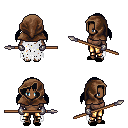
a pixel art fantasy rpg character, female body template, human, dark skin, white tattered cape, gold greaves, raven twin-tailed hairstyle, cloth hood, metal gloves, black slippers, spear, four views (front, back, left, right), 2x2 character sprite sheet, small pixel art, hard edges, no anti-aliasing